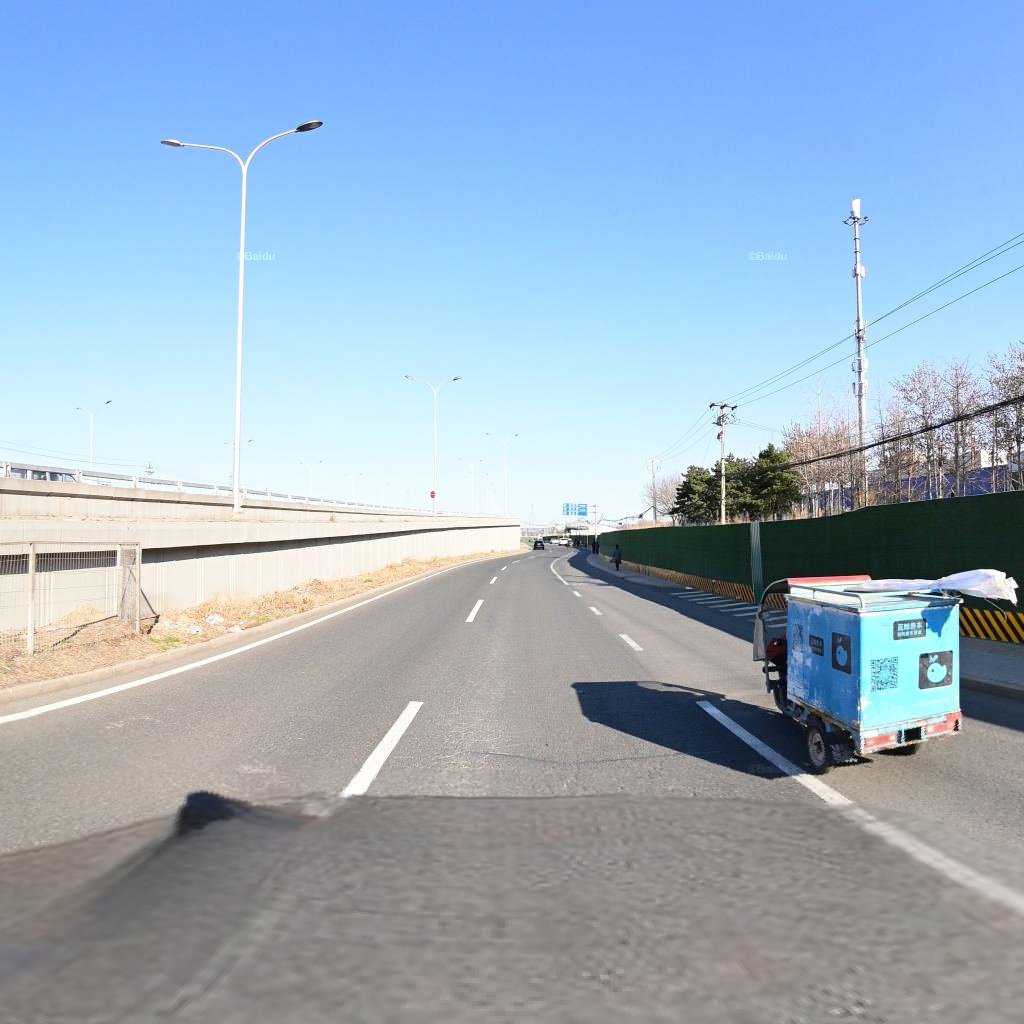
Region: Chaoyang
Road damage annotations: transverse patch